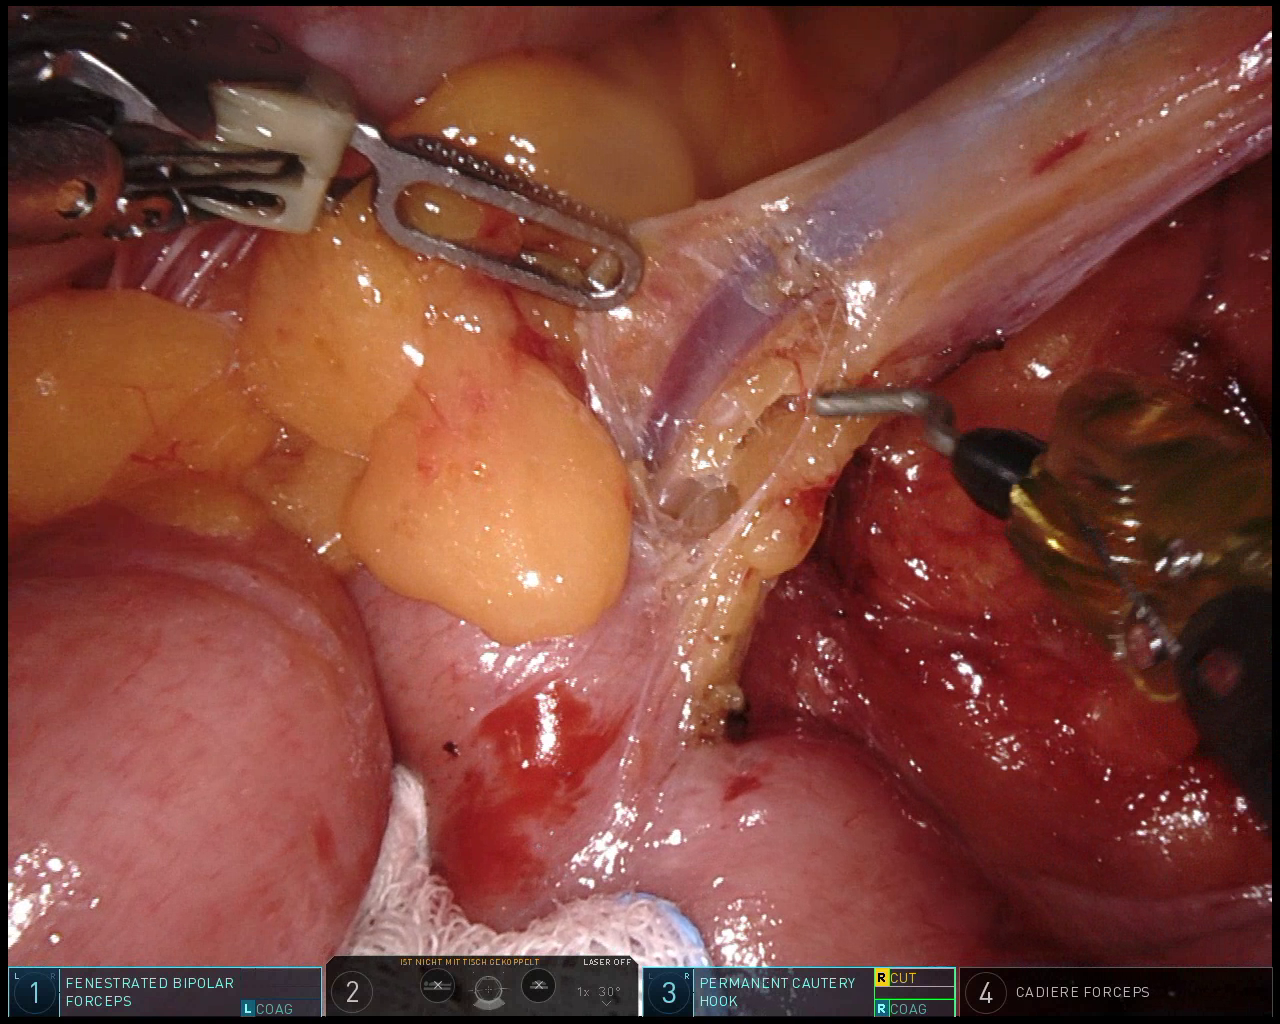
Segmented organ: intestinal_veins
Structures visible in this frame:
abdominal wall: no
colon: yes
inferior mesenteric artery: no
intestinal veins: yes
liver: no
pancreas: no
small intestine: yes
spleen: no
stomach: no
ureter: no
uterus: no
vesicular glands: no